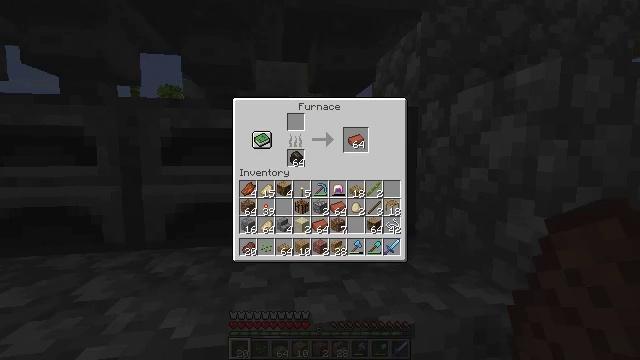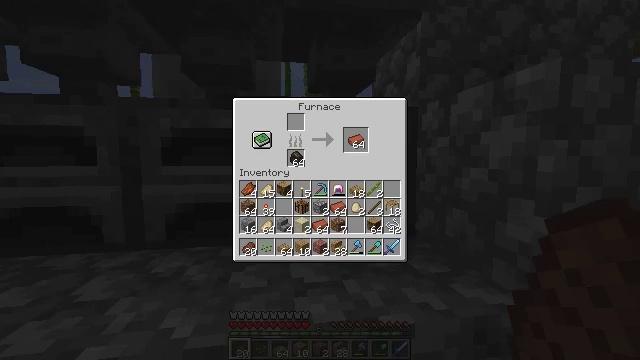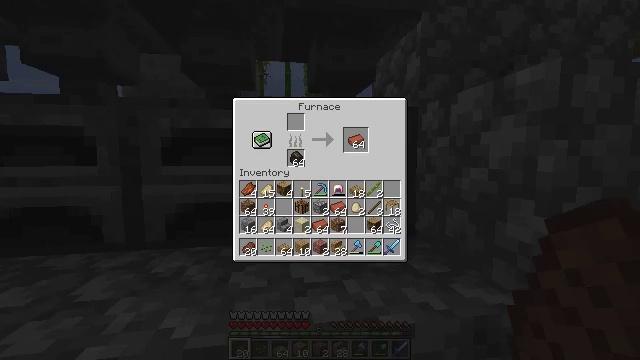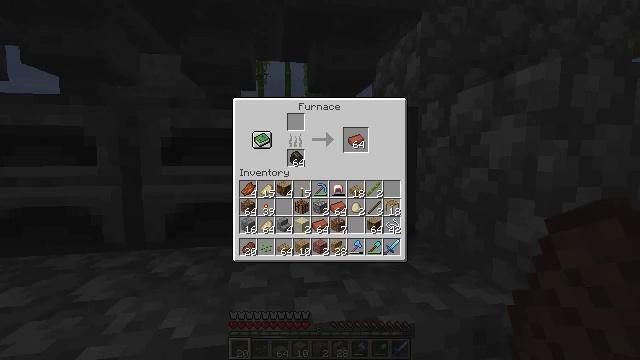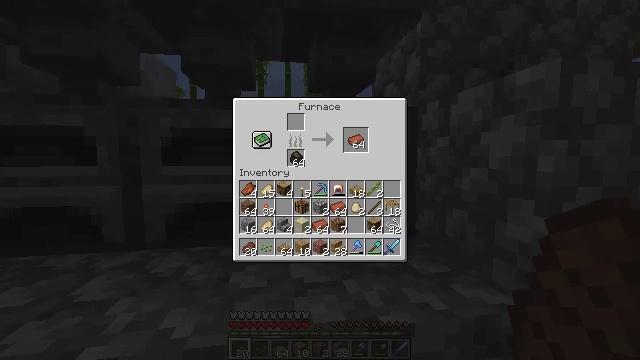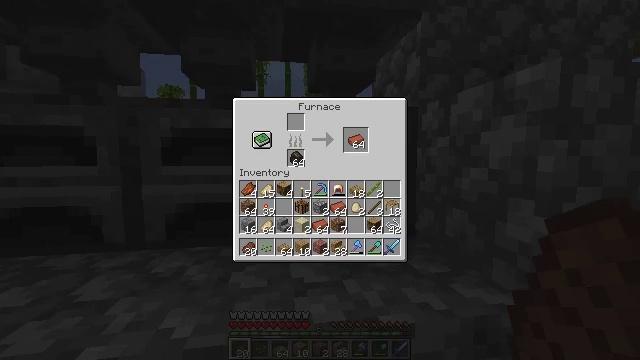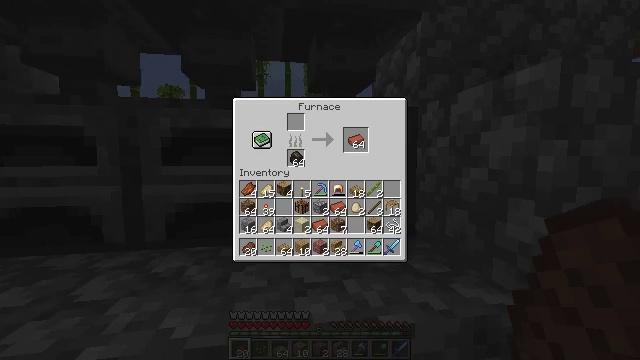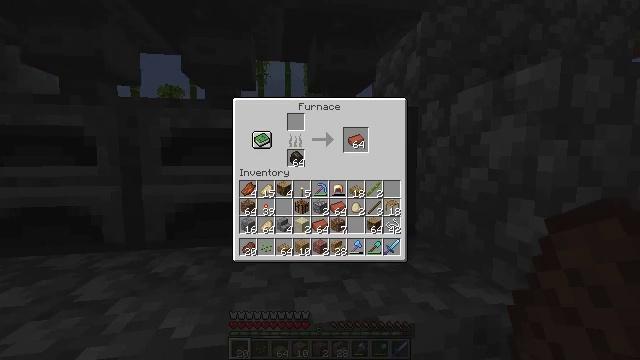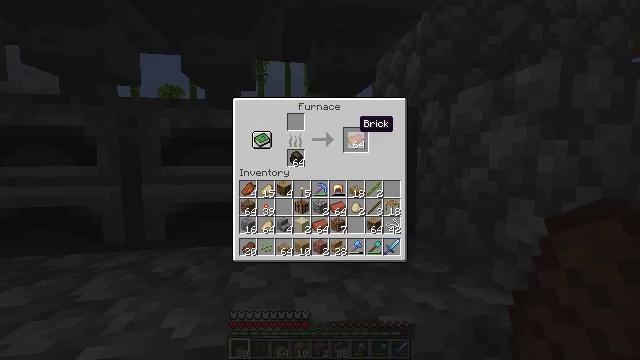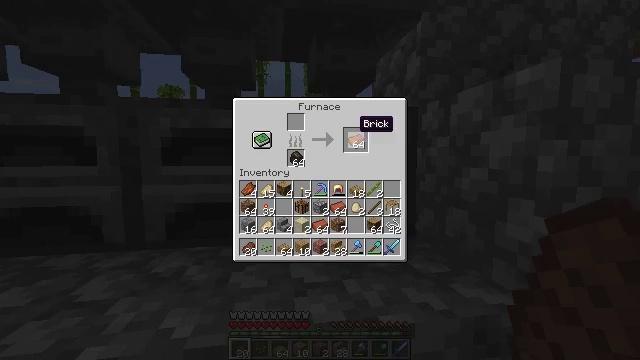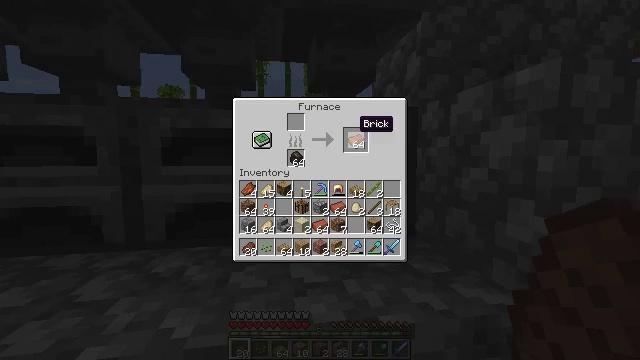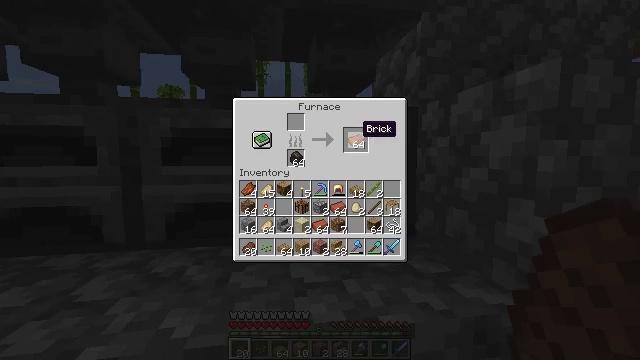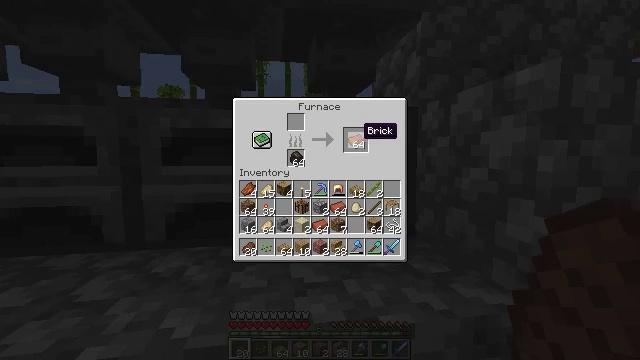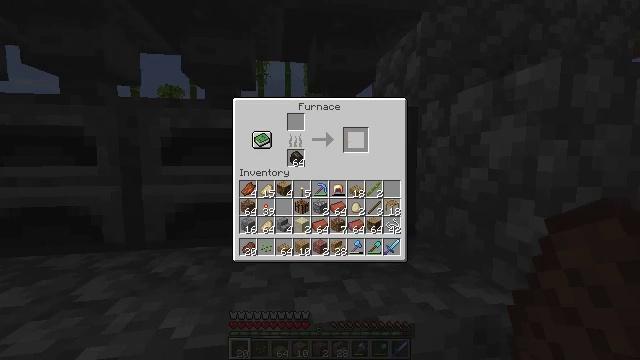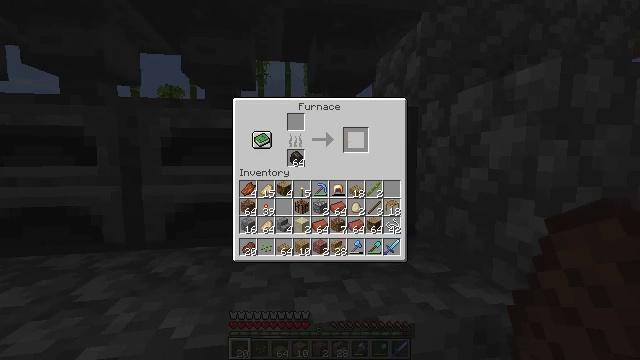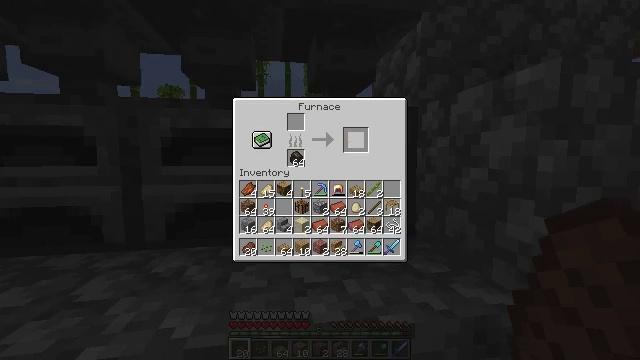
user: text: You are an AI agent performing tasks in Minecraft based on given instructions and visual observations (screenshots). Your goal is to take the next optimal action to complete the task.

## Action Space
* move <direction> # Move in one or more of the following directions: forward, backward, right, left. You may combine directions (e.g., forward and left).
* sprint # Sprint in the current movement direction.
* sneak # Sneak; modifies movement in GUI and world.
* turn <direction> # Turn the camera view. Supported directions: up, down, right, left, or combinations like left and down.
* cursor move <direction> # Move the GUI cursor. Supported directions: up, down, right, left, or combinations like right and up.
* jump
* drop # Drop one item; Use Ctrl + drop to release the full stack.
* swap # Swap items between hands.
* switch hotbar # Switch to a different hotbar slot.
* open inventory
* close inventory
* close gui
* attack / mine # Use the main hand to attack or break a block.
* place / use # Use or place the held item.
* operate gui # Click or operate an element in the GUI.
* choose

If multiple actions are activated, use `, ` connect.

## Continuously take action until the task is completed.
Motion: motion action
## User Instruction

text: Craft a brick.
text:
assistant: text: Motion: cursor move right and up
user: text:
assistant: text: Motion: sneak, cursor move up
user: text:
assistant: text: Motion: sneak, cursor move up
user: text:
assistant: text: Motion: sneak
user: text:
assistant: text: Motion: sneak
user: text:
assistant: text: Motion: sneak
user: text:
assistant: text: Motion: sneak, cursor move left
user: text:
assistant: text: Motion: sneak
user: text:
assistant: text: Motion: sneak
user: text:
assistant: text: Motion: sneak
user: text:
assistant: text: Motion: sneak
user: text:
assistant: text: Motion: sneak
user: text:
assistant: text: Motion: sneak, operate gui
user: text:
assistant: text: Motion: sneak, operate gui
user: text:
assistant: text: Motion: sneak, operate gui
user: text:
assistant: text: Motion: sneak
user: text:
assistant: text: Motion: sneak
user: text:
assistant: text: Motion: no_op